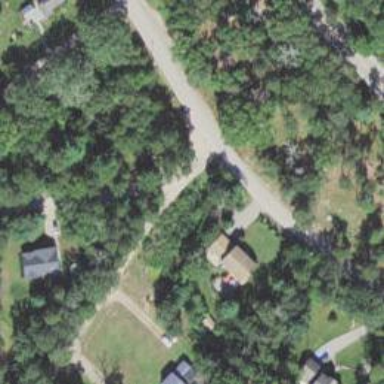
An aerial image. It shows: Residential road.